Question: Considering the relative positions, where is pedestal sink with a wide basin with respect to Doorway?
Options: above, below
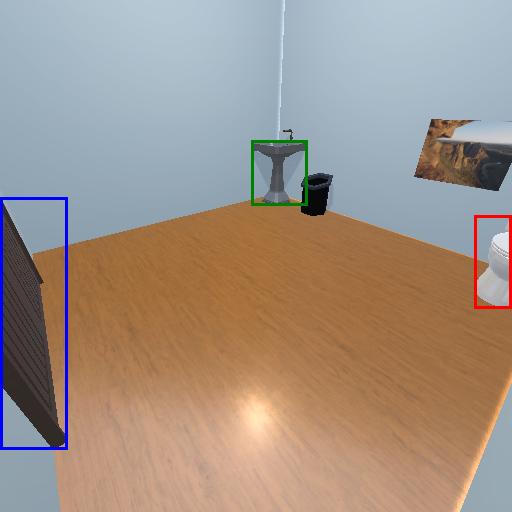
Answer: above